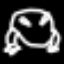
Label: frog